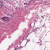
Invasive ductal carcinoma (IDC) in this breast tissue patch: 0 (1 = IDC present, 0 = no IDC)